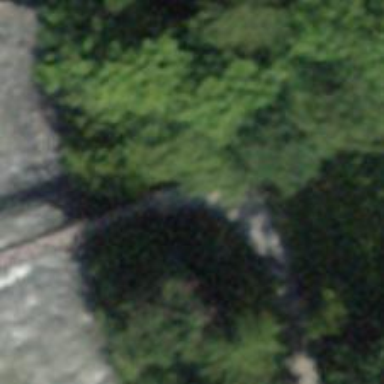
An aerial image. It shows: Path on bridge.